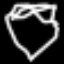
Label: diamond